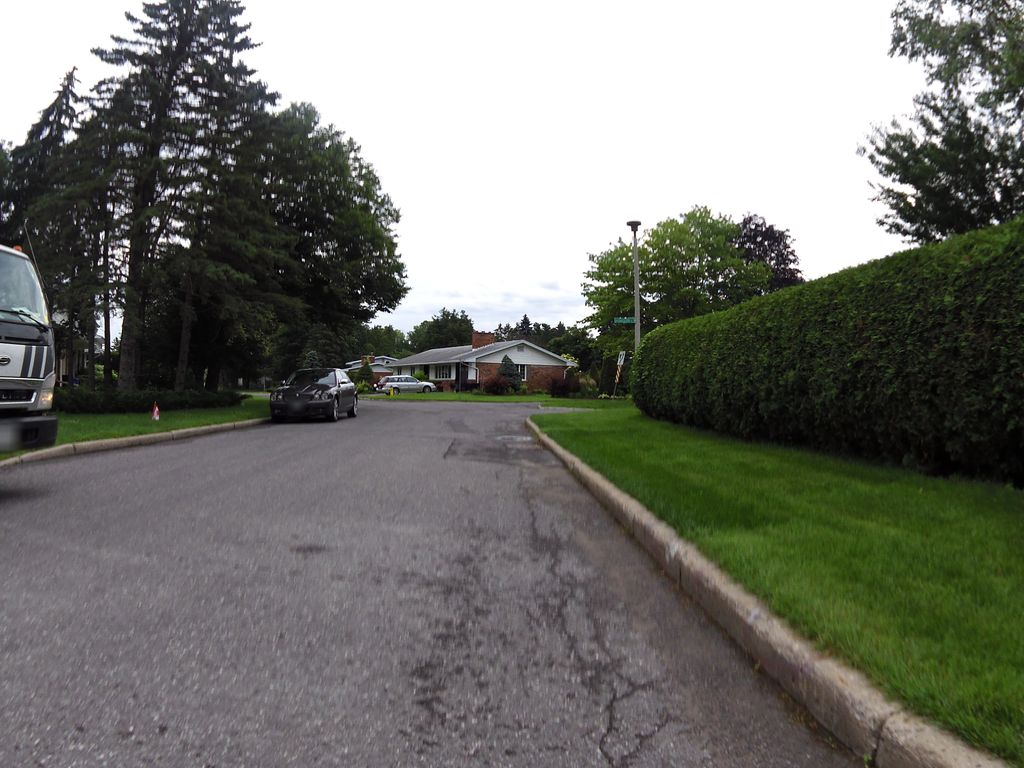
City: ottawa-gatineau